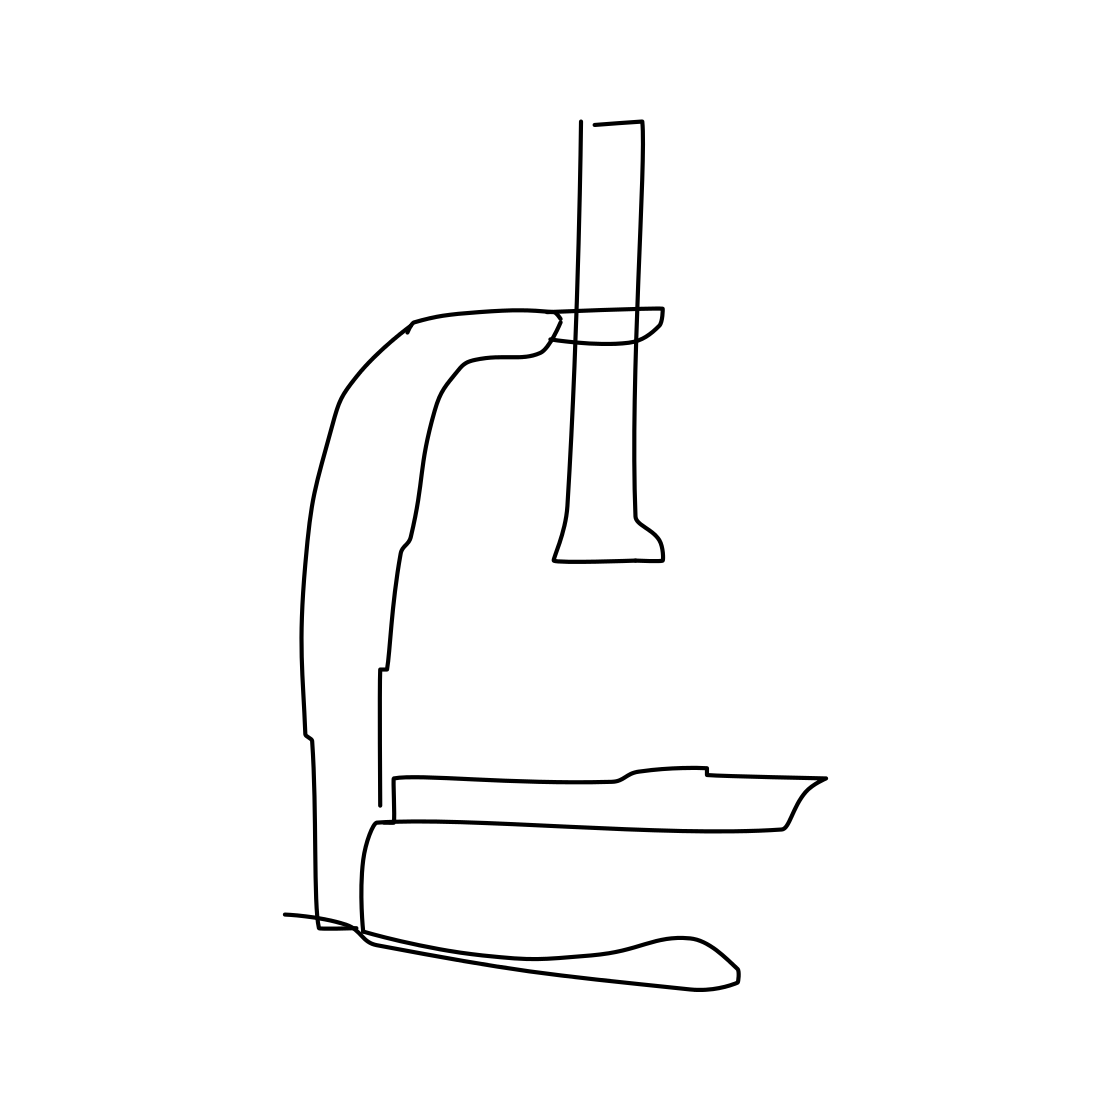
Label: microscope